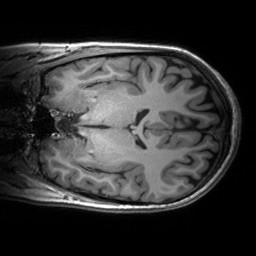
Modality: T1w
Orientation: coronal
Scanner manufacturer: siemens
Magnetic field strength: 3 T
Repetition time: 2.53 s
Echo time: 0.00299 s